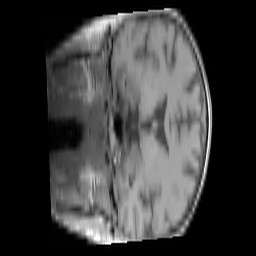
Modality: T1w
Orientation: coronal
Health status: ill
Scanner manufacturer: siemens
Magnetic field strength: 3 T
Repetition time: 0.4 s
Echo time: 0.00272 s